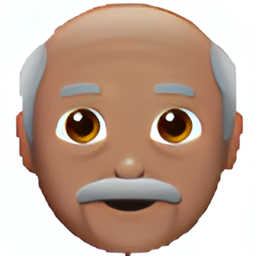
Name: older man
Emoji: 👴🏽
Group: People & Body
Sub-group: person